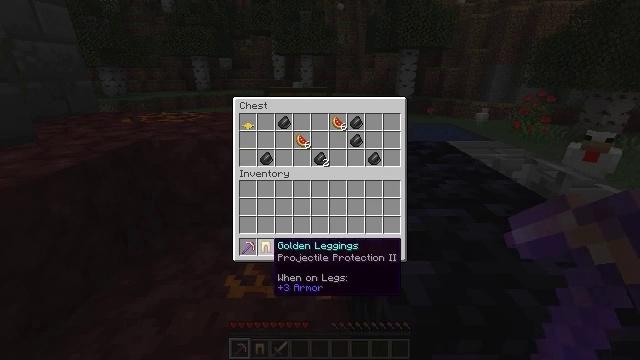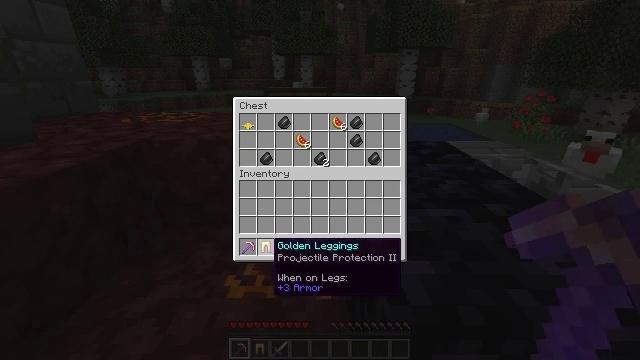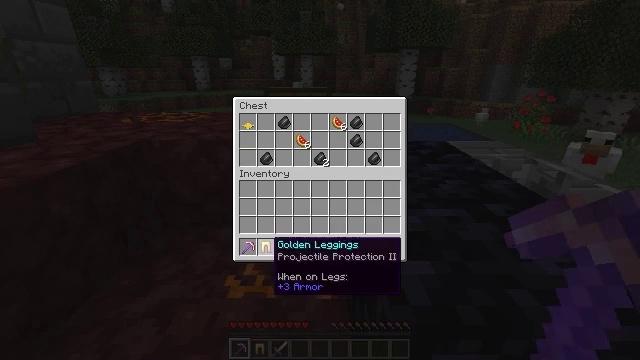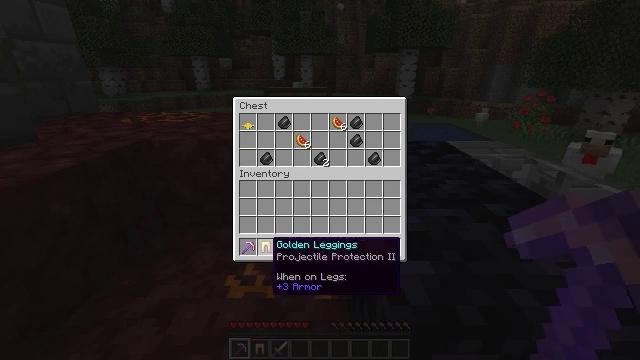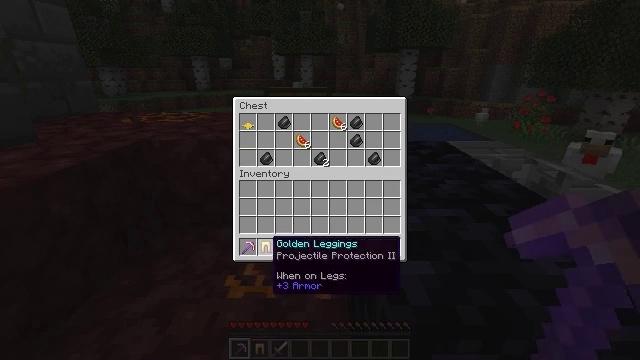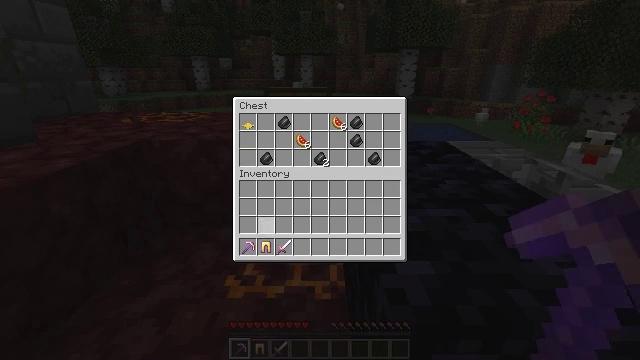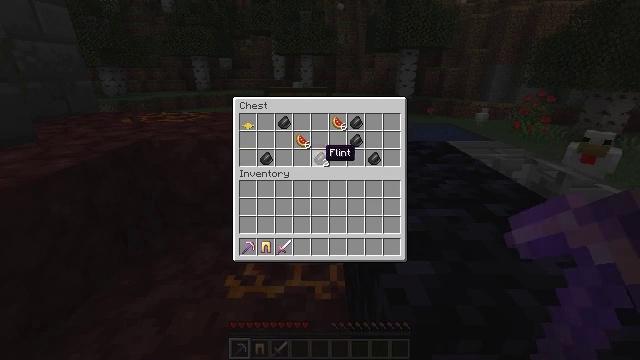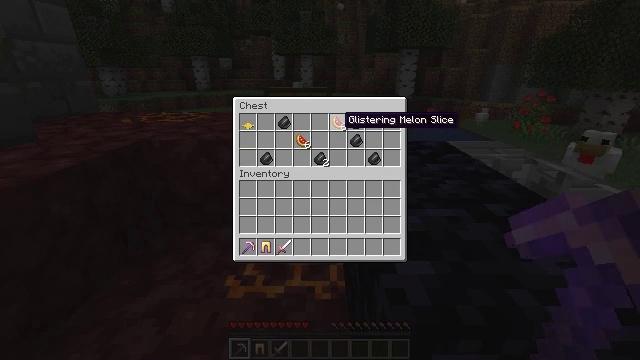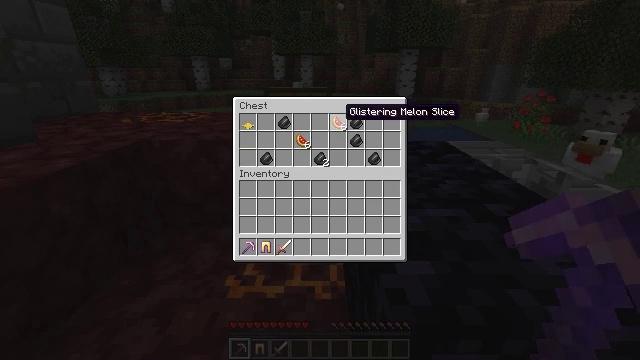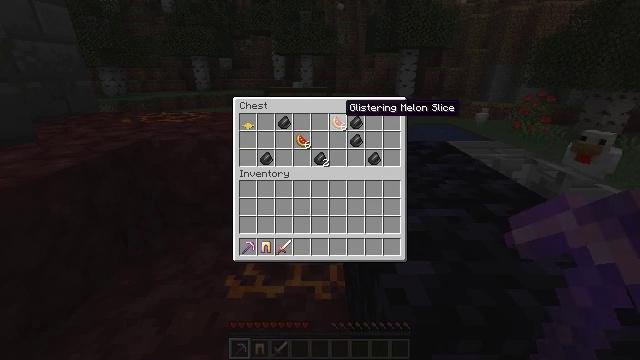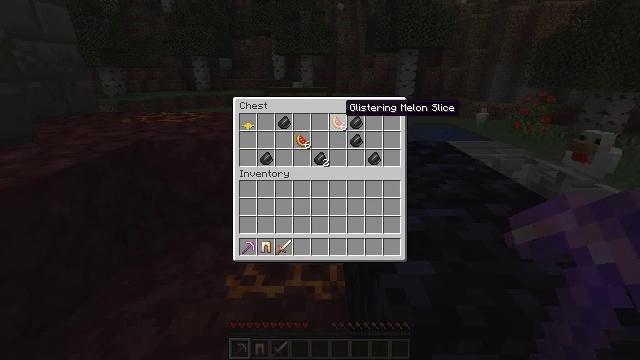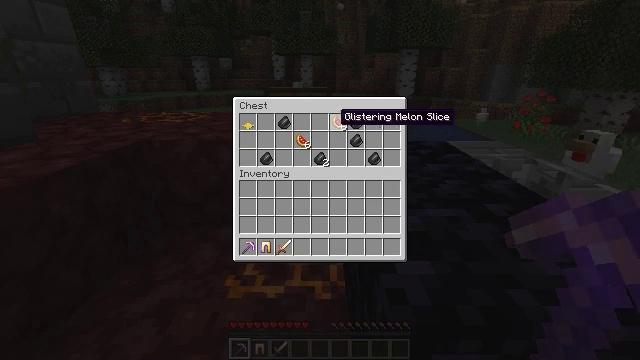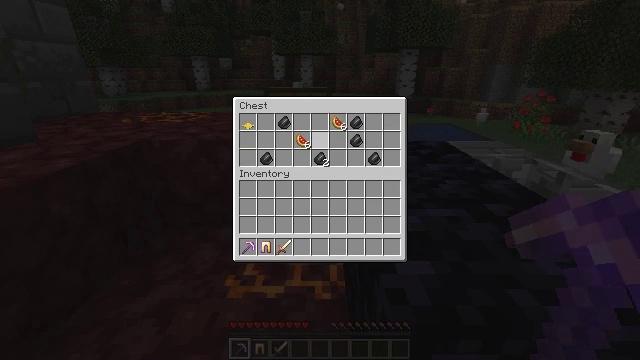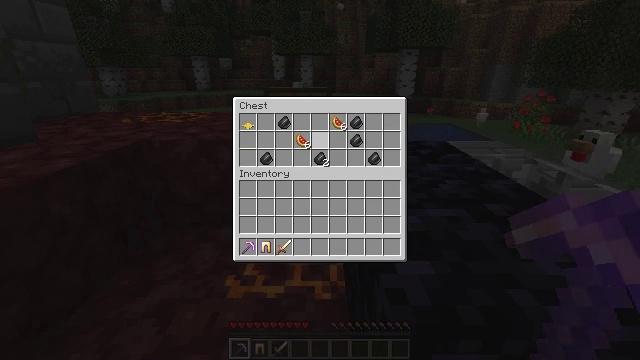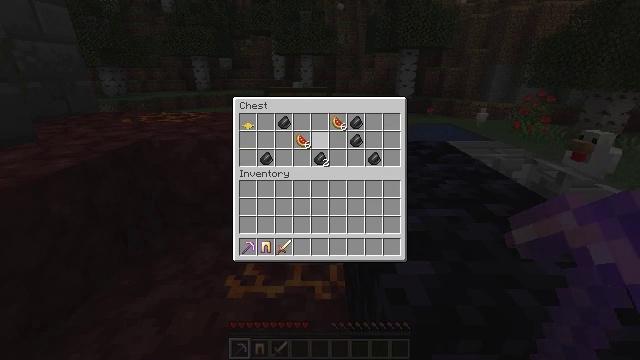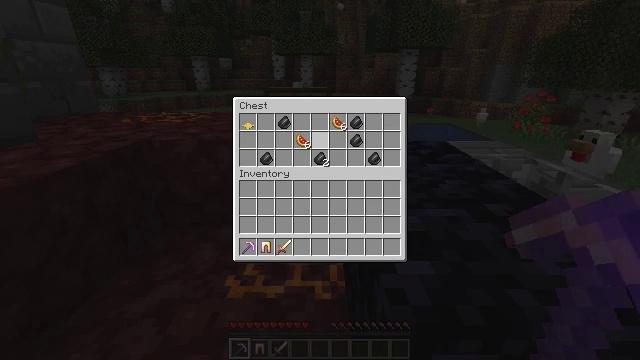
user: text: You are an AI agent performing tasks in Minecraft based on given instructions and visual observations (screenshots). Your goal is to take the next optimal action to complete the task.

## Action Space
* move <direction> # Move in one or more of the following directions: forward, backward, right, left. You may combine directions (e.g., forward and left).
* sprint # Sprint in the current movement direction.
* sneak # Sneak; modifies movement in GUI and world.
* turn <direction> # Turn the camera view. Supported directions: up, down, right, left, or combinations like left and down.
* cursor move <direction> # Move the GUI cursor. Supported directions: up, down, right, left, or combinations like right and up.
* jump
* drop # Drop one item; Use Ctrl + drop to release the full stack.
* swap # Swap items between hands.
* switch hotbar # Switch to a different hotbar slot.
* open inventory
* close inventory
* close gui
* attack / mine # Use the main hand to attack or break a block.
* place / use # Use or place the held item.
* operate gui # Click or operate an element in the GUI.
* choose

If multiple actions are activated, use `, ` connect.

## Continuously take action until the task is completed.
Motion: motion action
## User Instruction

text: Kill the chicken.
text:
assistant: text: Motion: no_op
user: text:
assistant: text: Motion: no_op
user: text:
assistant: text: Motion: no_op
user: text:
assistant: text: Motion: no_op
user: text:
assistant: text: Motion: turn up
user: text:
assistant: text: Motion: turn right and up
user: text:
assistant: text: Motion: turn right and up
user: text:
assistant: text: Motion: turn up
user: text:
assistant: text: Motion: no_op
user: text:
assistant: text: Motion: no_op
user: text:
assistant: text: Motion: turn down
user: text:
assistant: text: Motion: turn left and down
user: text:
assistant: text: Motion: no_op
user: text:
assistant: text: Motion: no_op
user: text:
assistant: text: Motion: no_op
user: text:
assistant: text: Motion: no_op
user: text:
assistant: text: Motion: no_op
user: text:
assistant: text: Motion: no_op
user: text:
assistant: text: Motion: no_op
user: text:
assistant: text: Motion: no_op
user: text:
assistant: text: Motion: no_op
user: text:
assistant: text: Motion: no_op
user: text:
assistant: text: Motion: no_op
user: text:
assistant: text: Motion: no_op
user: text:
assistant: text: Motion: no_op
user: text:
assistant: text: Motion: no_op
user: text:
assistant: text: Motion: attack / mine
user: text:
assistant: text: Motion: attack / mine
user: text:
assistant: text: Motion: attack / mine
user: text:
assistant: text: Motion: attack / mine